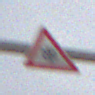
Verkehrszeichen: SchneeOderEisglaette
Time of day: MorningAfternoon
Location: Outdoor (Suburban)
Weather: PartlyCloudy
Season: NotSpecified
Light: Natural